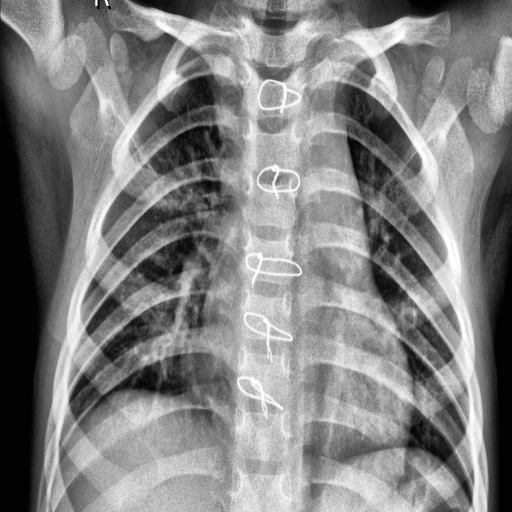
Finding: PNEUMONIA